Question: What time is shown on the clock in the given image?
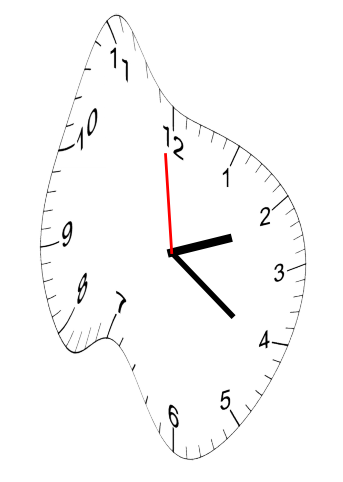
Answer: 02:20:59